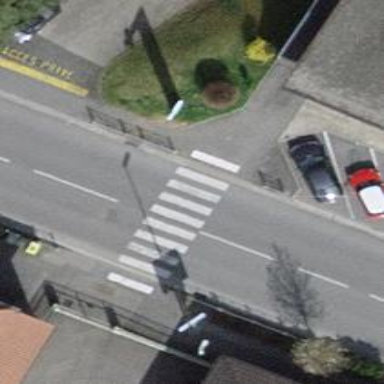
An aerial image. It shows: Uncontrolled zebra crossing on the road.